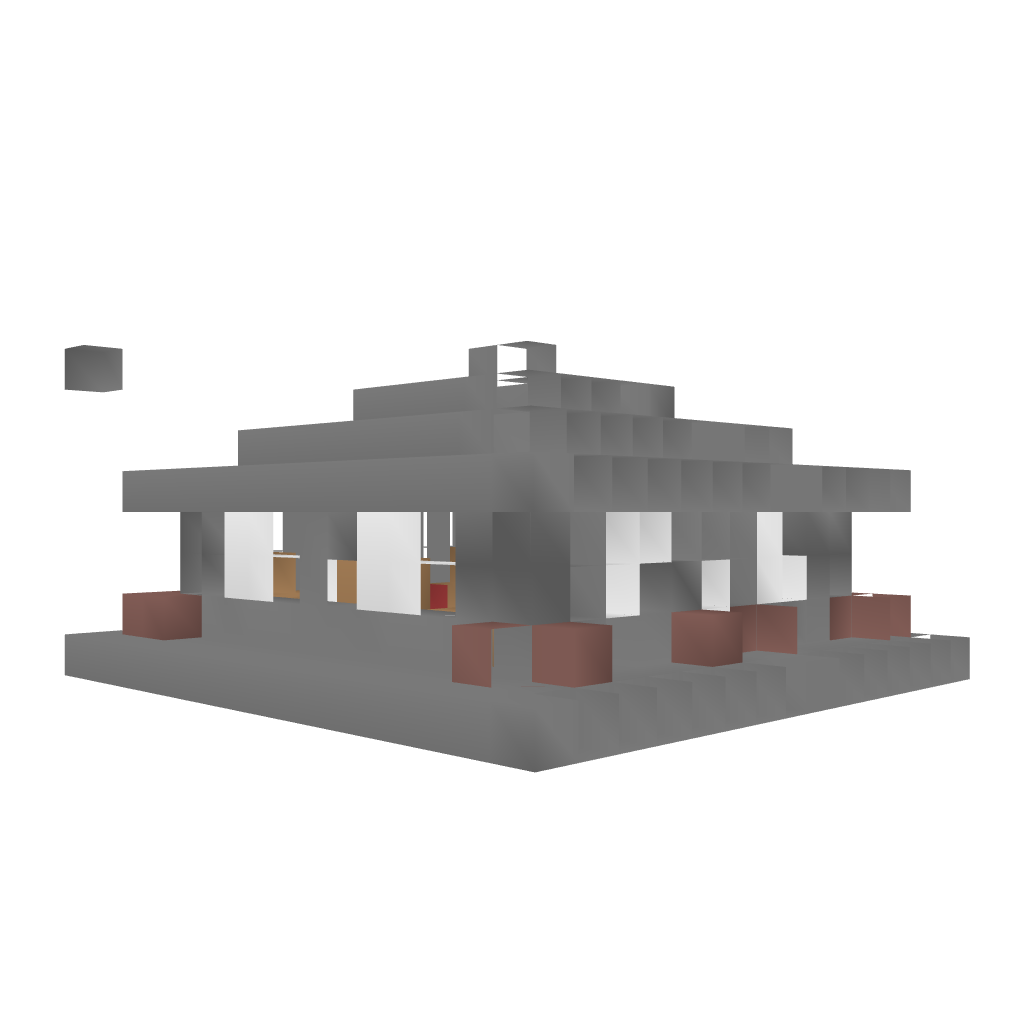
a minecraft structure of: SmallHunt good quality